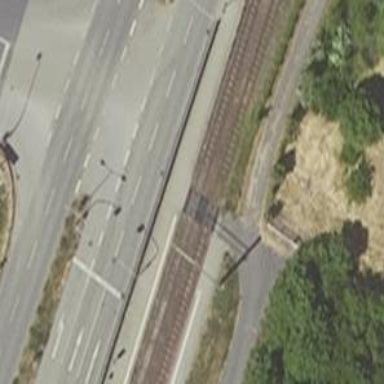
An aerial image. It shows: Tram crossing on the railway.